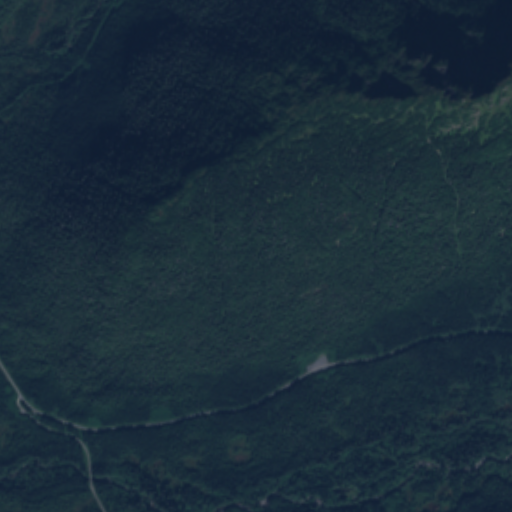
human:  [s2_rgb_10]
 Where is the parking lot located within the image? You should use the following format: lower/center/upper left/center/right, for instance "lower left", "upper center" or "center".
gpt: The parking lot is located in the lower left of the image.
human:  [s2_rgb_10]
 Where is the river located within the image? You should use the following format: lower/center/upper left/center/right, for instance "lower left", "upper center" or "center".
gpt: The river is located in the lower right of the image.
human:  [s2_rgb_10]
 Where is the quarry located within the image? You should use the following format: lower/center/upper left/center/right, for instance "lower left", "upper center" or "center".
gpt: There is no quarry in the image.